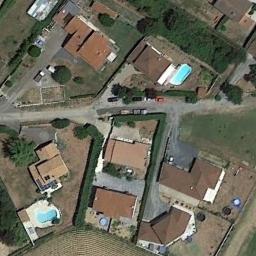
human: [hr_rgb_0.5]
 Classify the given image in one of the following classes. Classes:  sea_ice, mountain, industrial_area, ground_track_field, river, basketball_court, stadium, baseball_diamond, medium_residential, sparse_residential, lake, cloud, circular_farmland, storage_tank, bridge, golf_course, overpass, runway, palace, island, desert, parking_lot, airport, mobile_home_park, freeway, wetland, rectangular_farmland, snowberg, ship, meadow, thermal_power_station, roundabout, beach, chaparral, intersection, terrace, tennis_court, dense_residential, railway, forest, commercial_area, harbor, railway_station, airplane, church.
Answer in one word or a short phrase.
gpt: medium_residential